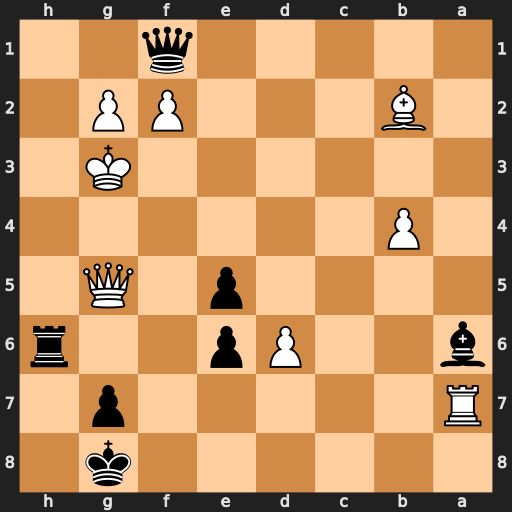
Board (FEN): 6k1/R5p1/b2Pp2r/4p1Q1/1P6/6K1/1B3PP1/5q2
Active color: b
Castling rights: -
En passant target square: -
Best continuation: Qd3+ f3 Rg6